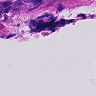
Metastatic tissue present: no